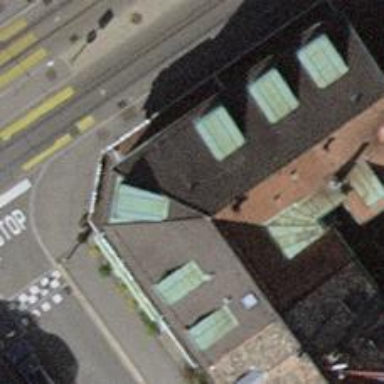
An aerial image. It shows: Restaurant.